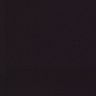
Metastatic tissue present: no